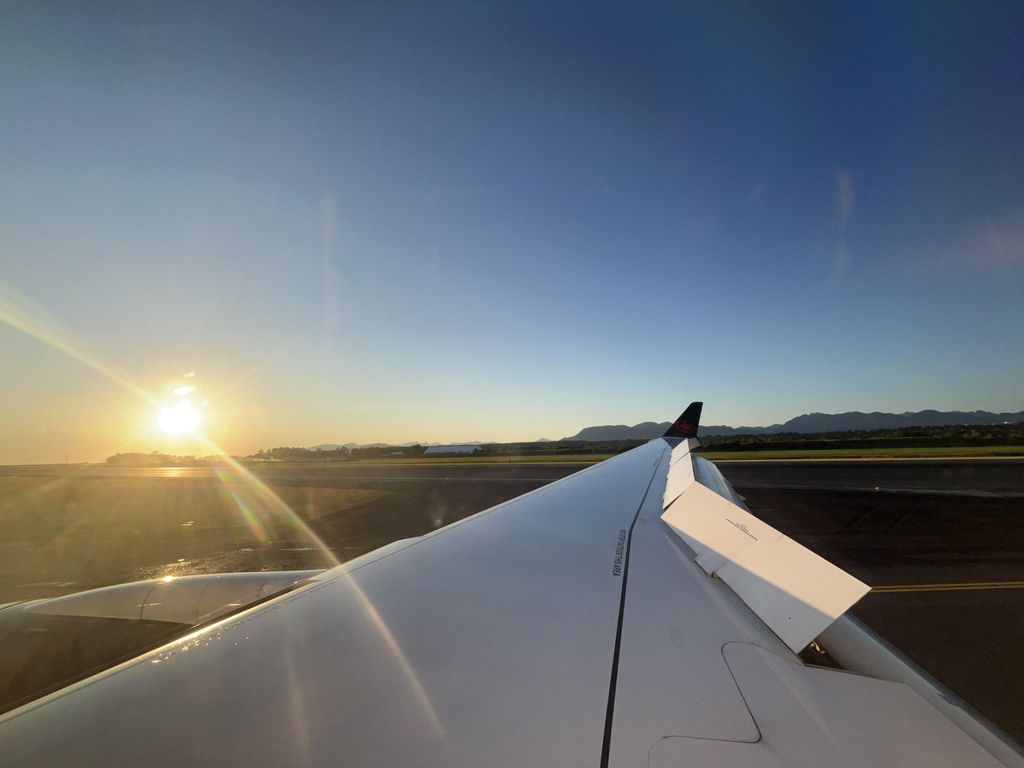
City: vancouver